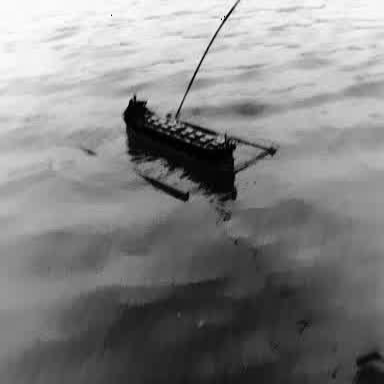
There is a liner in the infrared image.